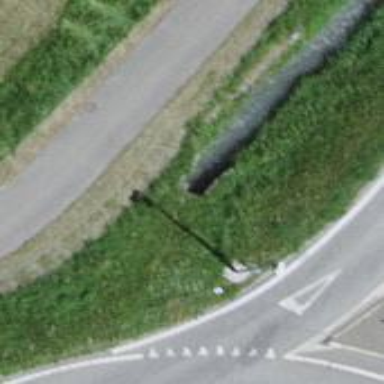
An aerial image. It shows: Culvert tunnel passing through ditch.